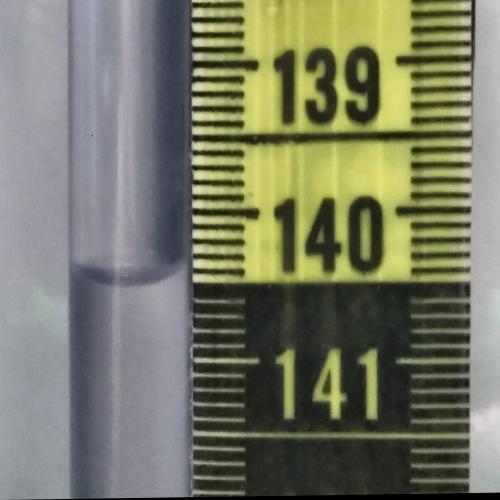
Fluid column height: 140.5 cm